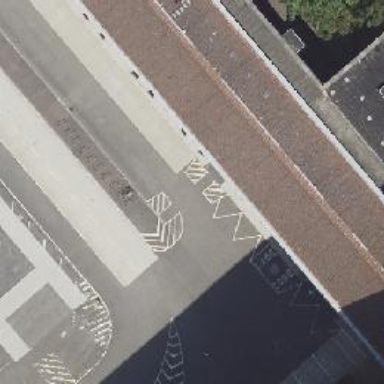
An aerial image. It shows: Unmarked crossing on footway with building passage tunnel. The tunnel is covered by colonnade.